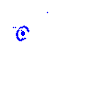
Particle: electron